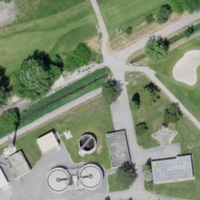
EUNIS habitat code: 53
Species observed at this site:
Achillea millefolium
Portulaca oleracea